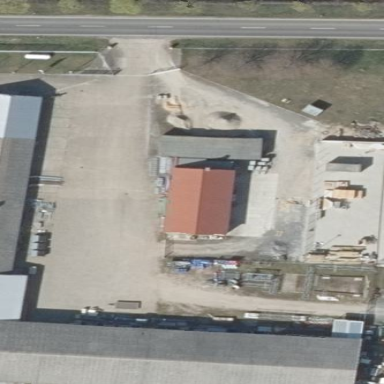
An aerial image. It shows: Farm auxiliary building.